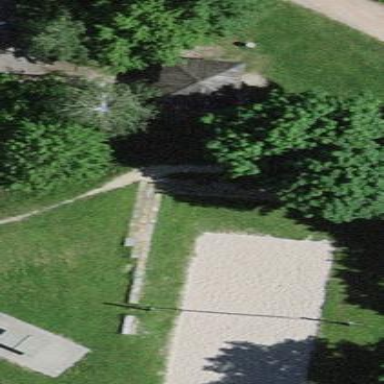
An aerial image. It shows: Beach volleyball pitch for leisure activities.